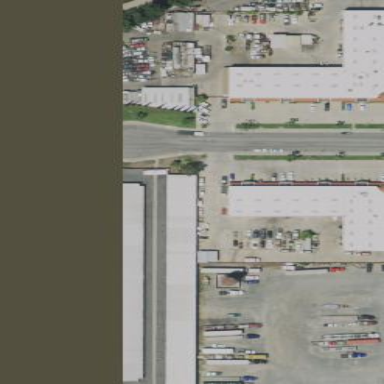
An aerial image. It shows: Industrial area.